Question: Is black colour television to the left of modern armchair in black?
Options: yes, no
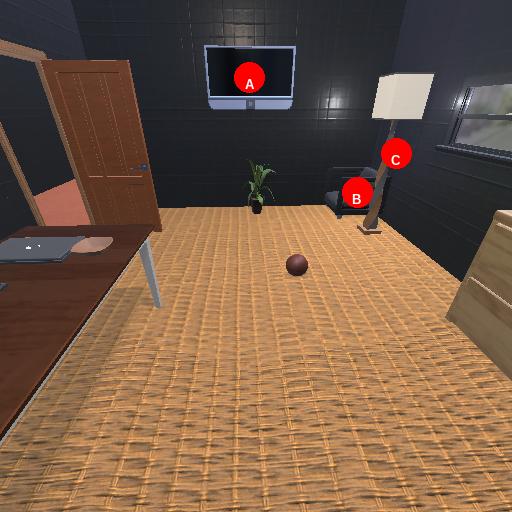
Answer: yes